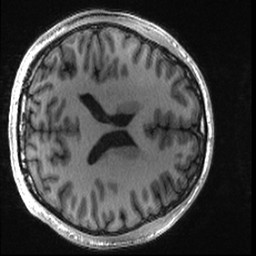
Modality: T1w
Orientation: axial
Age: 23
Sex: male